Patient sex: M
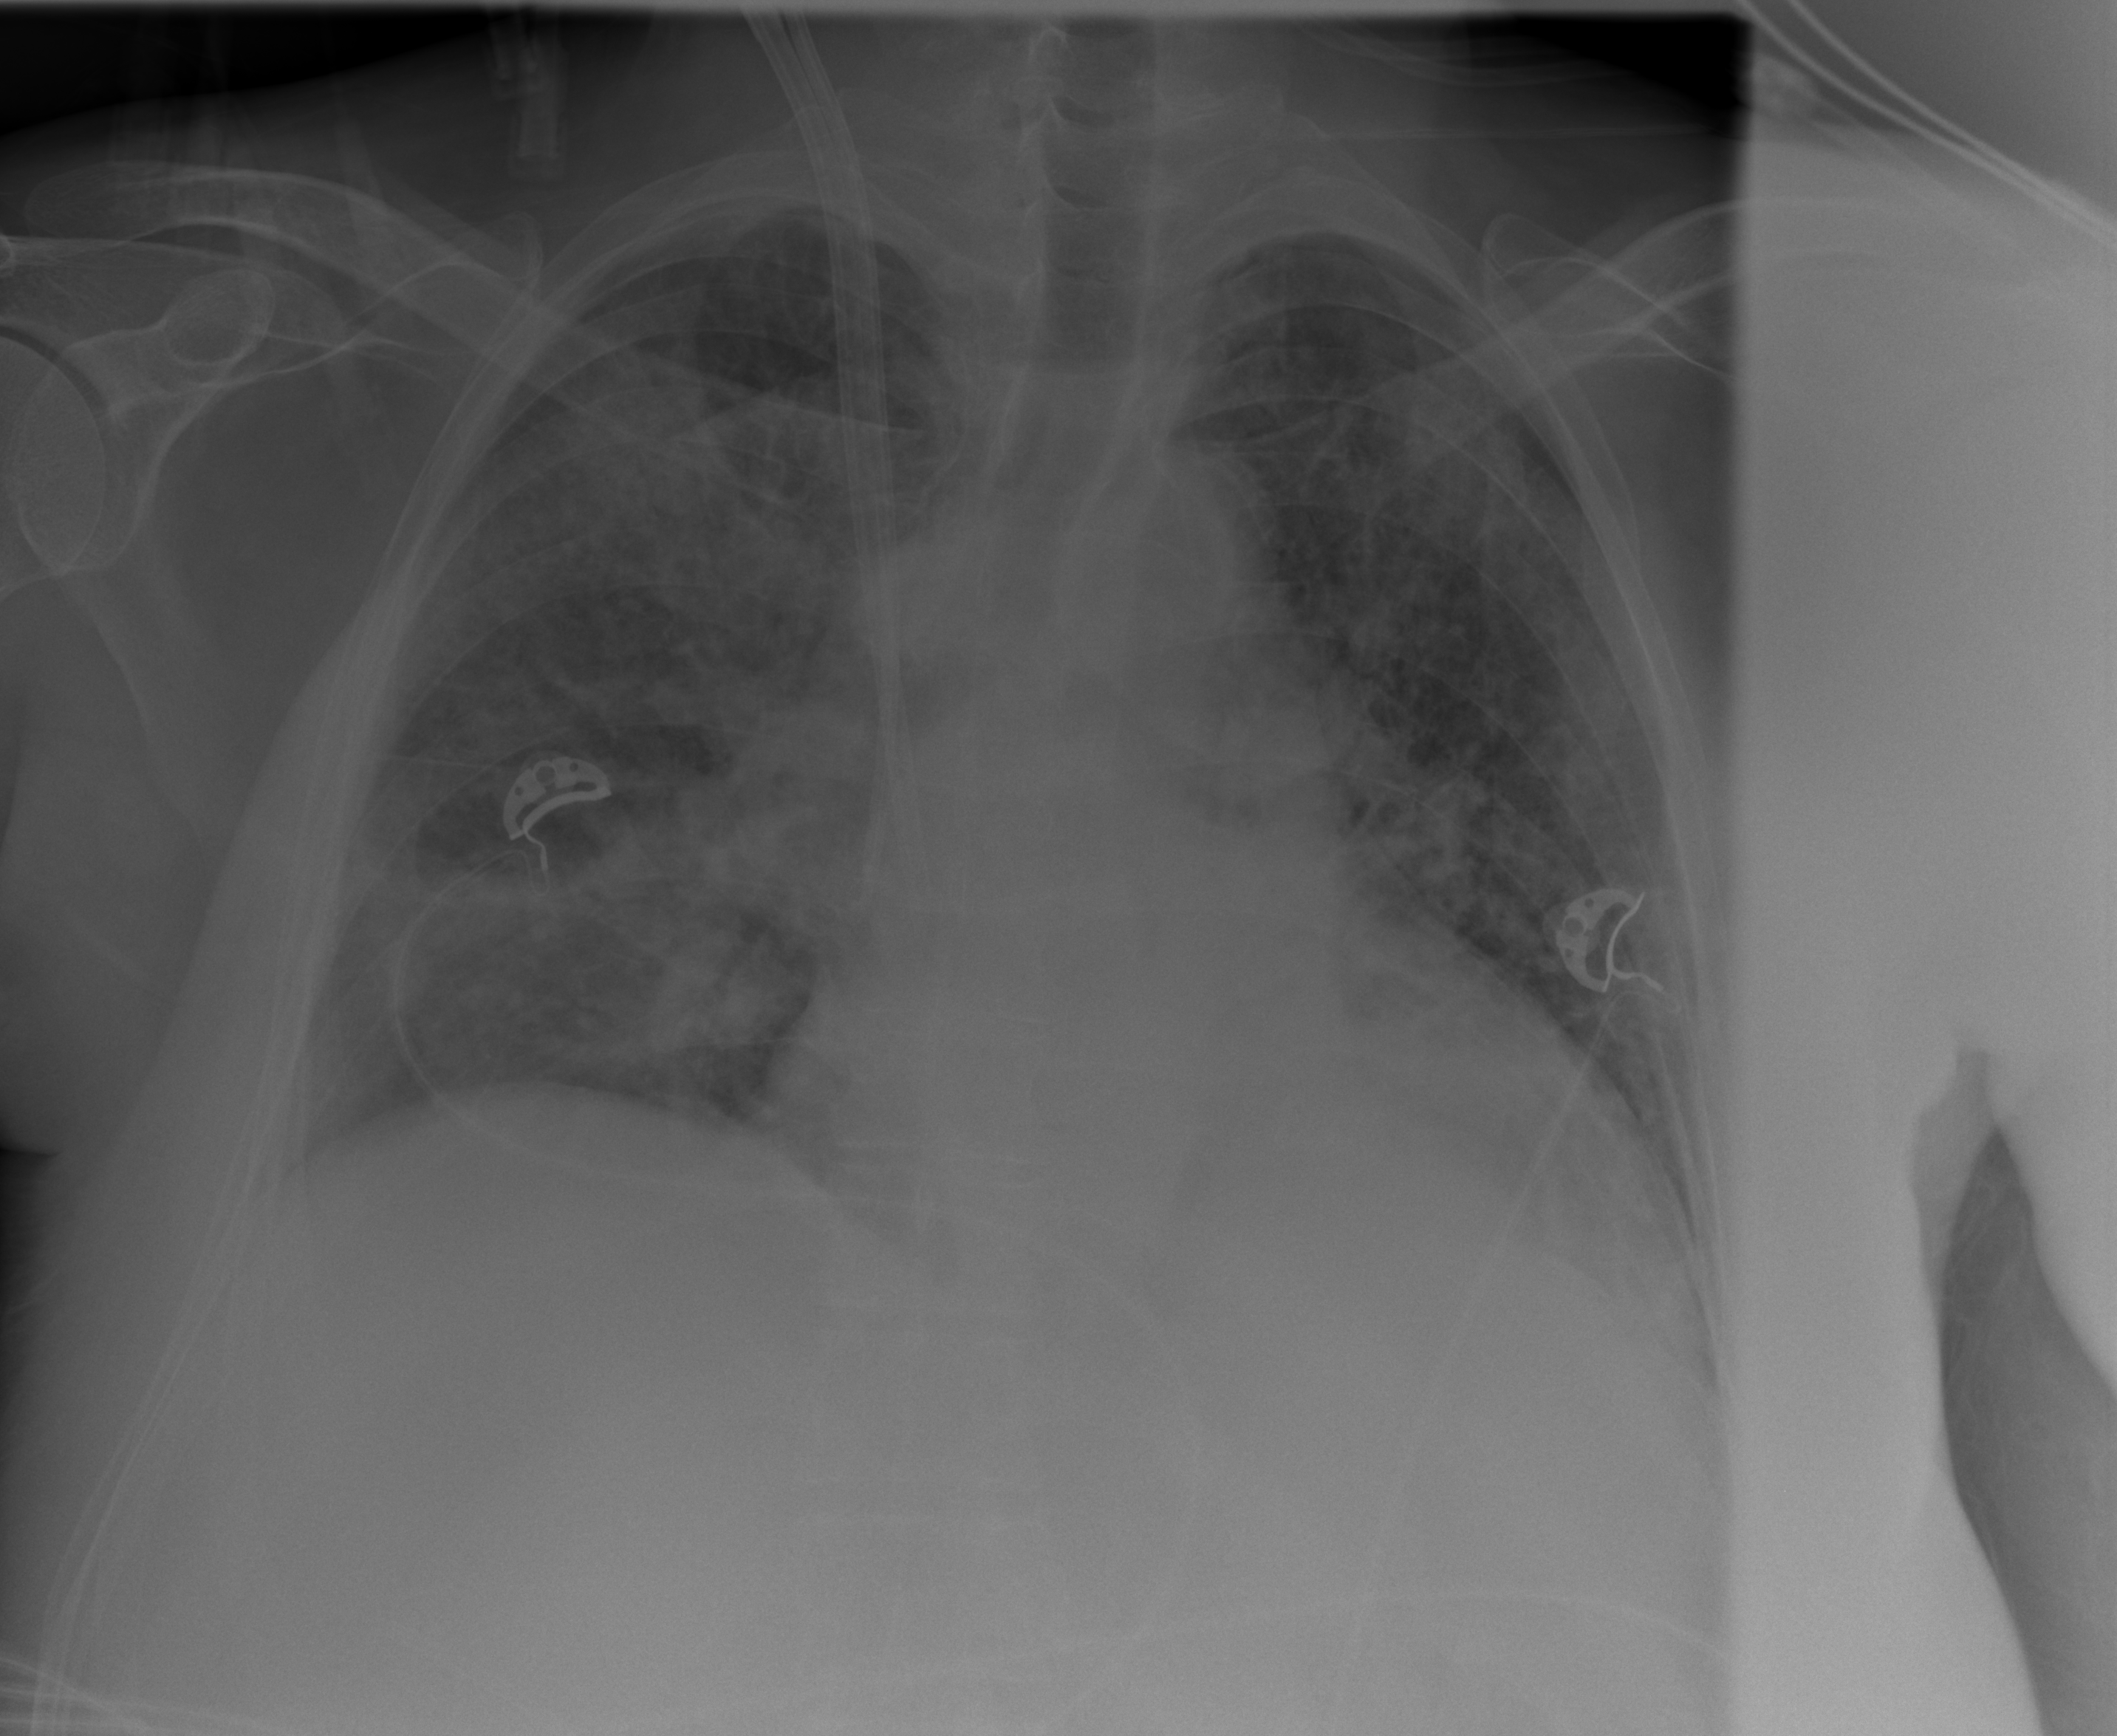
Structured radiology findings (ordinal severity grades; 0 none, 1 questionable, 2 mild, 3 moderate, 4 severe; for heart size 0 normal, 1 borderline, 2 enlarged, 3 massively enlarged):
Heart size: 2
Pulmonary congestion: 2
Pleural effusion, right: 2
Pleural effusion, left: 0
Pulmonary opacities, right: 3
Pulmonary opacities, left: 2
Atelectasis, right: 2
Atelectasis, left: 2